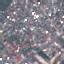
Land use / land cover class: Residential